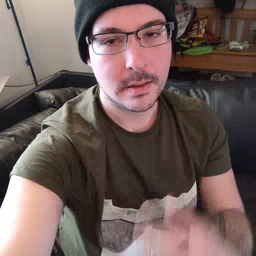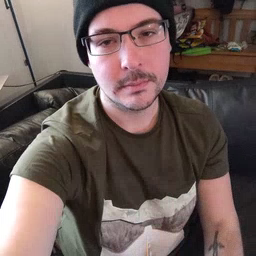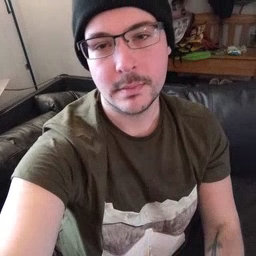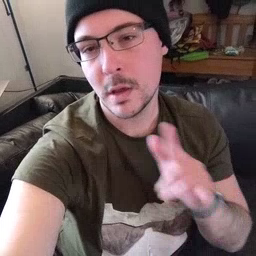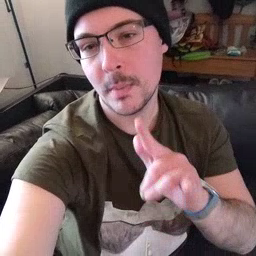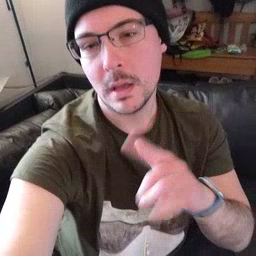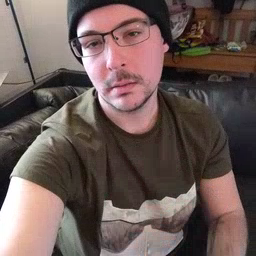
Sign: airplane